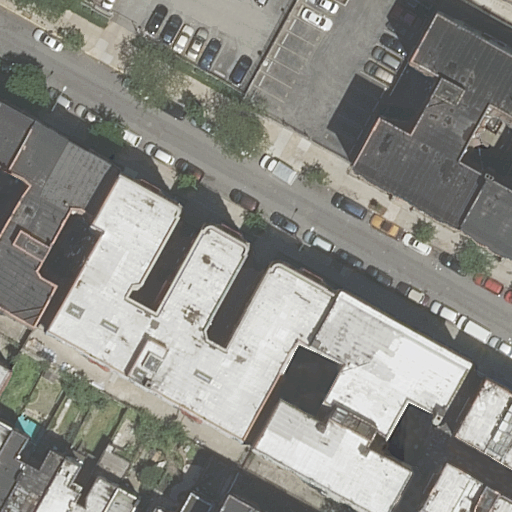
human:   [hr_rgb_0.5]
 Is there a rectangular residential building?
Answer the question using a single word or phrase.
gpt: yes

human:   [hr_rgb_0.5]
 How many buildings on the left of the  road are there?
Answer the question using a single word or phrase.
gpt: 11

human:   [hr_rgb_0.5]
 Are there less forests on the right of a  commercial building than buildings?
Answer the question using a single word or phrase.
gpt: yes

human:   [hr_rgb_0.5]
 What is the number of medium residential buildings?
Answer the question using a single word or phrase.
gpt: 2

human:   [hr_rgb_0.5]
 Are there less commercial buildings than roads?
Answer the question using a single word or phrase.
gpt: yes

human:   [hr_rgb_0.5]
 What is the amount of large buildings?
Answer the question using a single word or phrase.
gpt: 3

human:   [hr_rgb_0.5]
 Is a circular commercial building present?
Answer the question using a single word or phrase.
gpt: no

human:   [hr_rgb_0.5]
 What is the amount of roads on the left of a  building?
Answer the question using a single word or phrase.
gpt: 0

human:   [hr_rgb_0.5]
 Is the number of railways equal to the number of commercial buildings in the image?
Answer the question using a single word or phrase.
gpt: yes

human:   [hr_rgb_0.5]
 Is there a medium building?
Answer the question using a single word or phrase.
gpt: yes

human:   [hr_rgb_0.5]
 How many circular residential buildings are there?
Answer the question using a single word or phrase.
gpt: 0

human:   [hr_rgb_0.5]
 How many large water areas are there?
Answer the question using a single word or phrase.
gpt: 0

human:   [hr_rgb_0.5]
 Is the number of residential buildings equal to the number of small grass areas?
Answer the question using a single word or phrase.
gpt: no

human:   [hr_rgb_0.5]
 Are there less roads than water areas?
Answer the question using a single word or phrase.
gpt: no

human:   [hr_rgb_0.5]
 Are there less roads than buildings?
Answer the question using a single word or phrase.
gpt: yes

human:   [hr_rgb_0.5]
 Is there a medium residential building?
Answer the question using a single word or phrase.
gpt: yes

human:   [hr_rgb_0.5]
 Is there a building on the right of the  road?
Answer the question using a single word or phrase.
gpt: yes

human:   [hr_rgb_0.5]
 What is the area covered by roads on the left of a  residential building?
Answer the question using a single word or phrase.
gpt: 0m2

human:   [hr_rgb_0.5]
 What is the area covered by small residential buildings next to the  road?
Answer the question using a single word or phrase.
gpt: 586m2

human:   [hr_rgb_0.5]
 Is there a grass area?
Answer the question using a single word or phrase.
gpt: no

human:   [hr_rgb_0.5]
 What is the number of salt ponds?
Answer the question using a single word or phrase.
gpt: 0

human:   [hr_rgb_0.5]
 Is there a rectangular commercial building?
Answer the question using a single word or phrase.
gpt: no

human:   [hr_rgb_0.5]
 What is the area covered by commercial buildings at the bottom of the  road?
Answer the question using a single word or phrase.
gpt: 0m2

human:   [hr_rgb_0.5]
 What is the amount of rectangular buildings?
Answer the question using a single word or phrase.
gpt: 12

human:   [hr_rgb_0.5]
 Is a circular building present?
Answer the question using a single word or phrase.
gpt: no

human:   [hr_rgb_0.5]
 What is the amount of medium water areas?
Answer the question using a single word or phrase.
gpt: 0

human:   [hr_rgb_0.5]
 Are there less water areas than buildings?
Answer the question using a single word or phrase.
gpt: yes

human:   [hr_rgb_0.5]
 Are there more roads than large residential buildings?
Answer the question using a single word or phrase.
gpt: no

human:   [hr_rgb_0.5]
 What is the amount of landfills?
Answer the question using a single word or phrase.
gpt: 0

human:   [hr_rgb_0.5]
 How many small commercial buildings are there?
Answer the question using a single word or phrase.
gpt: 0

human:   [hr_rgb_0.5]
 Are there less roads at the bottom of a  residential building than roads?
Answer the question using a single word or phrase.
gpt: yes

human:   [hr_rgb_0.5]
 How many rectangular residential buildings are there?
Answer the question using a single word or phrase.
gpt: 12

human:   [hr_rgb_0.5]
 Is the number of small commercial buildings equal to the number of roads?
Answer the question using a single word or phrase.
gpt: no

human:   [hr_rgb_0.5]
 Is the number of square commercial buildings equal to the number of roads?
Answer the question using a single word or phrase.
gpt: no

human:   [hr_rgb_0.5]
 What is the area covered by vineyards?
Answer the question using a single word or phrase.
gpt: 0m2

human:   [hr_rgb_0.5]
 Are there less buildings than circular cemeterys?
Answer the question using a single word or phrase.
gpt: no

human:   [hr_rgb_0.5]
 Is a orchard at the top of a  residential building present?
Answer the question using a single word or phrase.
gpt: no